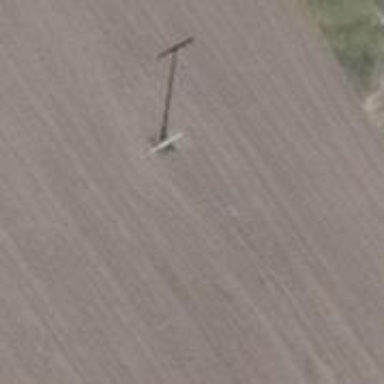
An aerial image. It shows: Power pole.